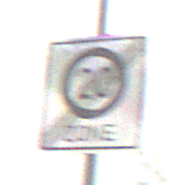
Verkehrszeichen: EndeZone20
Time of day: MorningAfternoon
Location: Outdoor (Nature)
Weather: Overcast
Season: NotSpecified
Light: Natural